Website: home-depot
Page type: address-validator
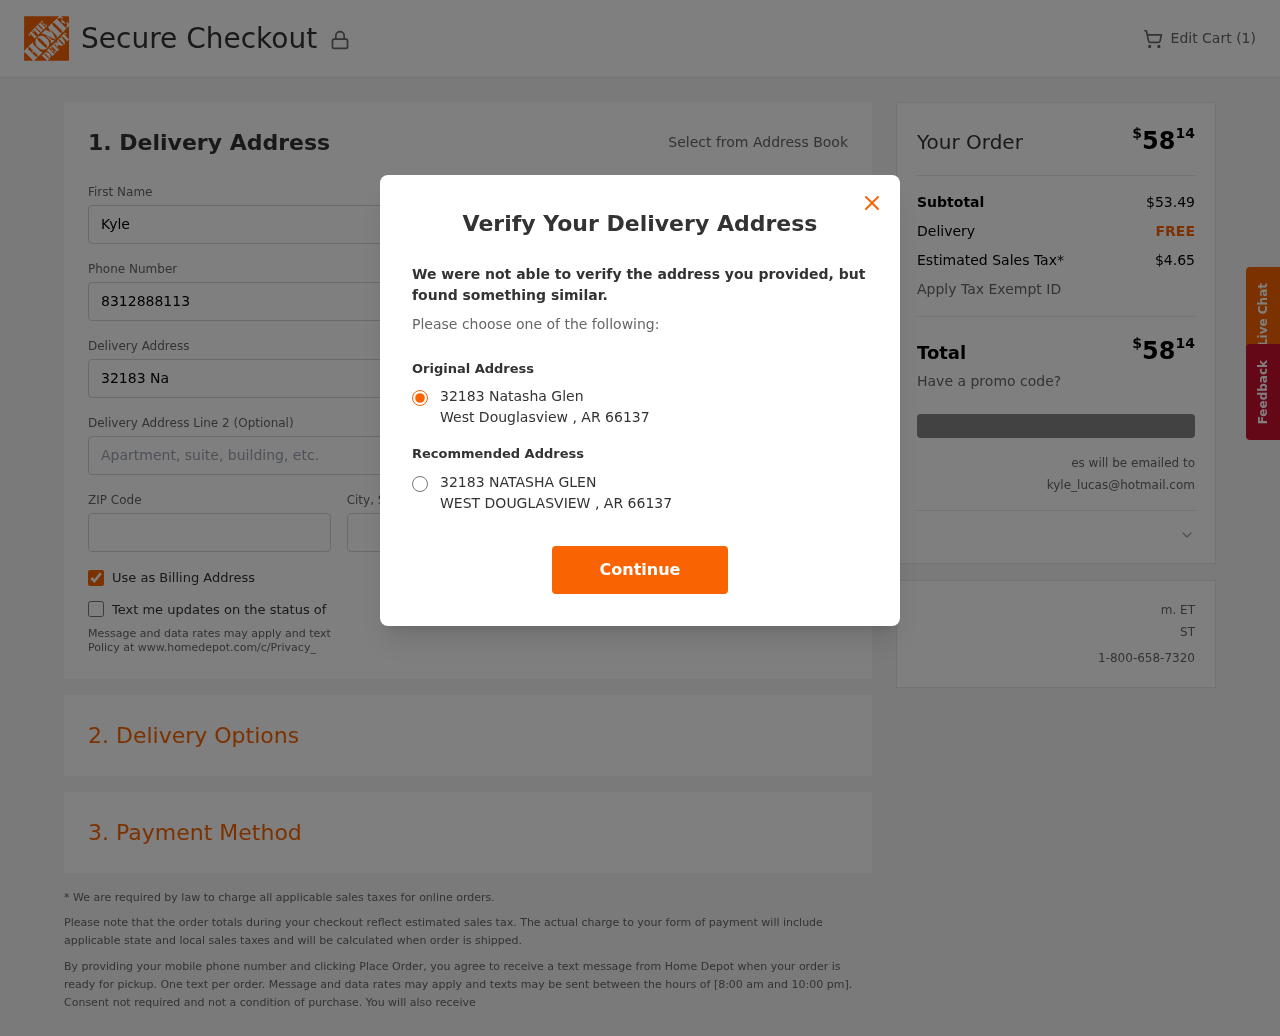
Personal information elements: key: PII_CITY
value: West Douglasview
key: PII_EMAIL
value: kyle_lucas@hotmail.com
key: PII_POSTCODE
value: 66137
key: PII_STATE_ABBR
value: AR
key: PII_STREET
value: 32183 Natasha Glen
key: PII_FIRSTNAME
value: Kyle
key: PII_LASTNAME
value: Lucas
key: PII_PHONE
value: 8312888113
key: PII_CITY_STATE
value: West Douglasview, AR
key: PII_LOCATION25_POSTCODE_EXT
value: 3218
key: PII_LOCATION25_POSTCODE_EXT_NUMERIC
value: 3218
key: PII_CITY_ALT
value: WEST DOUGLASVIEW
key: PII_POSTCODE_FULL
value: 66137
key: PII_POSTCODE_NUMERIC
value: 66137
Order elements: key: ORDER_NUM_ITEMS
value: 1
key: ORDER_TOTAL
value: $5814
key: ORDER_SUBTOTAL
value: $53.49
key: ORDER_SHIPPING_COST
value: FREE
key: ORDER_TAX
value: $4.65